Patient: sex M, age 72
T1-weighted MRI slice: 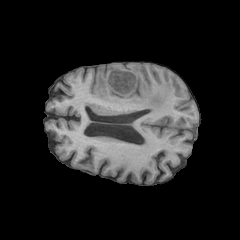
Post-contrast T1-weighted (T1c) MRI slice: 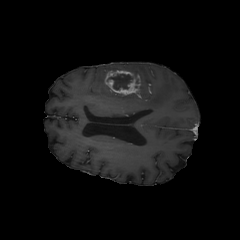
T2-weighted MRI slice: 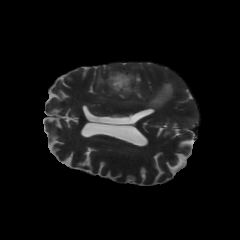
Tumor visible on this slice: yes
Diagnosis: Glioblastoma, IDH-wildtype
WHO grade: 4